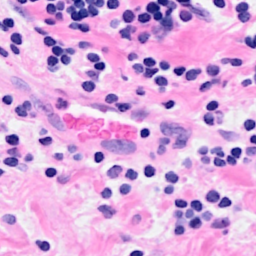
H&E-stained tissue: Breast